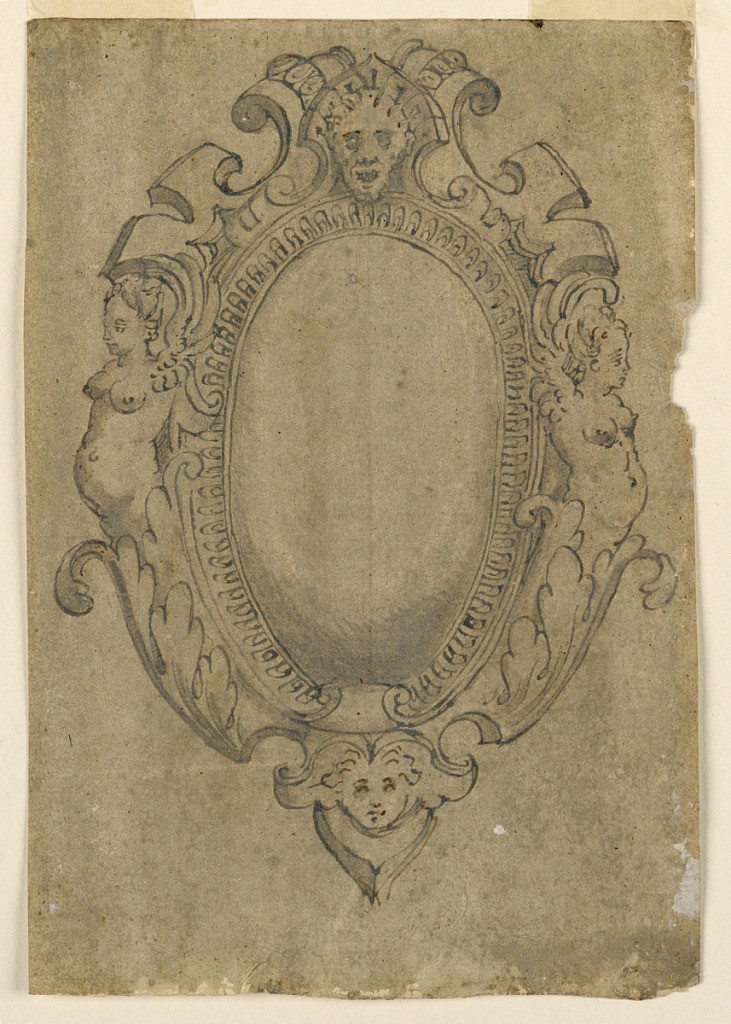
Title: Sketches for Escutcheons
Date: ca. 1590
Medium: Pen and dark brown inks, brush and black wash on laid paper. On verso: Black chalk, pen and ink, bistre on laid paper.
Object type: Drawing
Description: Masks are shown at top and bottom, half-figures of harpies laterally. Both are fully colored. On verso: two elongated escutcheons, the left one without ornamentation, the right one with two foliated masks facing each other.